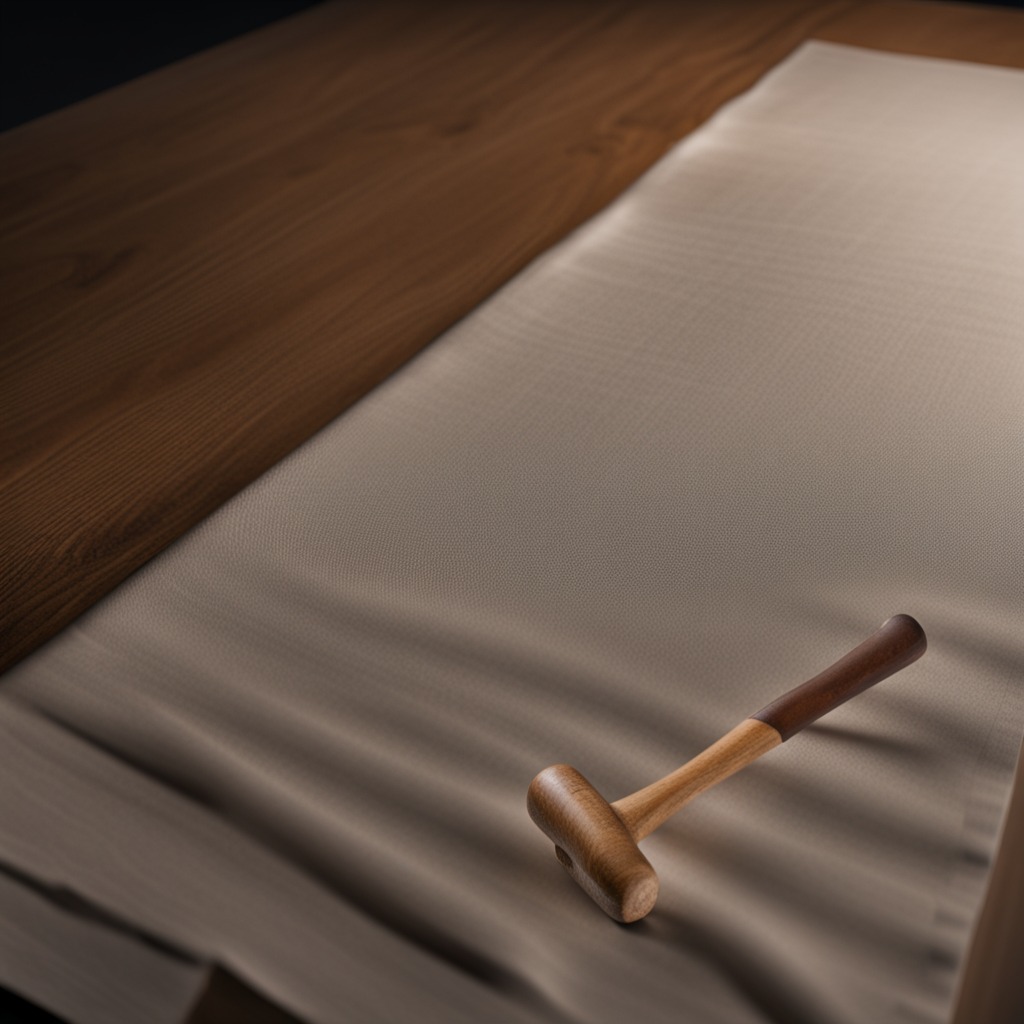
A hammer lies on the wooden table.